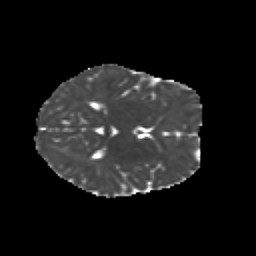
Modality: MD
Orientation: axial
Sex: female
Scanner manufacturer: siemens
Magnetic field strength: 3 T
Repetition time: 5 s
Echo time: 0.071 s